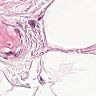
Metastatic tissue present: no